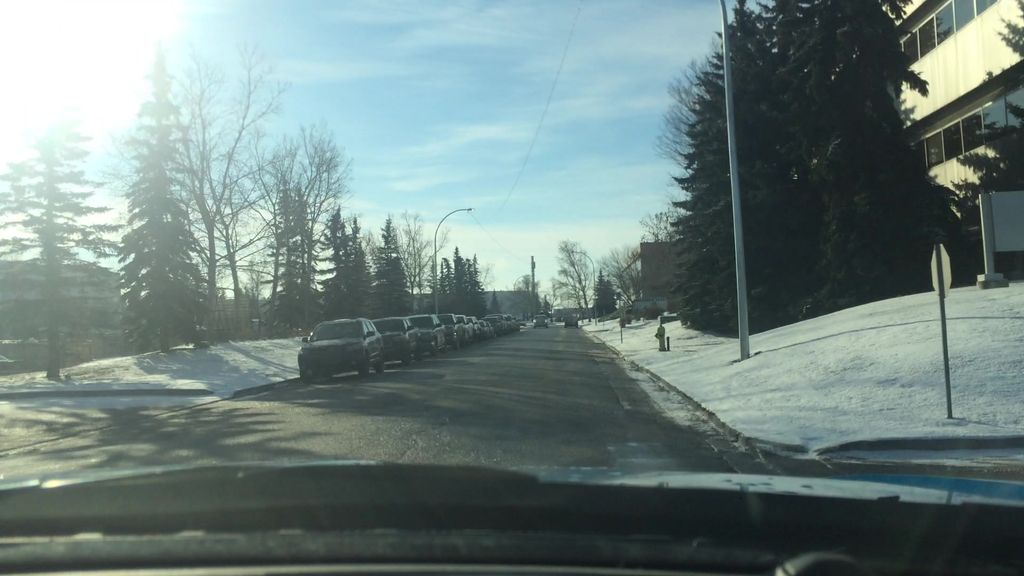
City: calgary